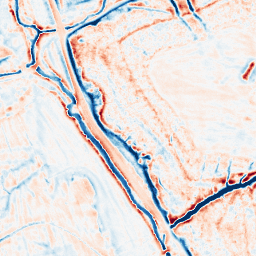
Category: edge_preserving
Decomposition family: bilateral
Decomposition parameters: d: 15
sigma_color: 75
sigma_space: 50
Upsampling method: sinc_hamming
Upsampling parameters: scale: 4
kernel_size: 8
Upsampling scale: 4